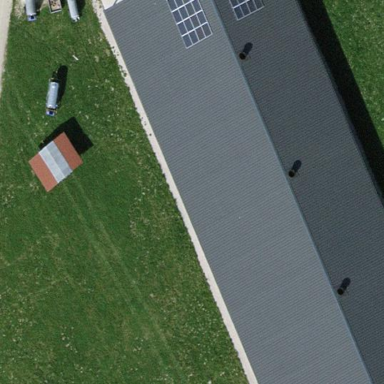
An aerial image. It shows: Farm auxiliary building.